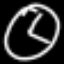
Label: clock